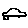
Label: car